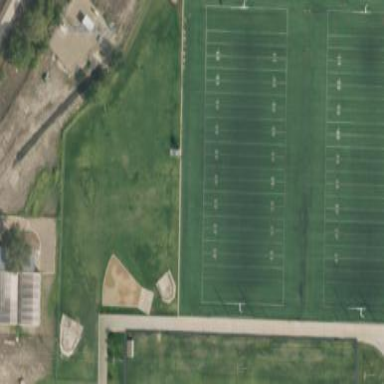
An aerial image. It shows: American football pitch for leisure and sport activities.